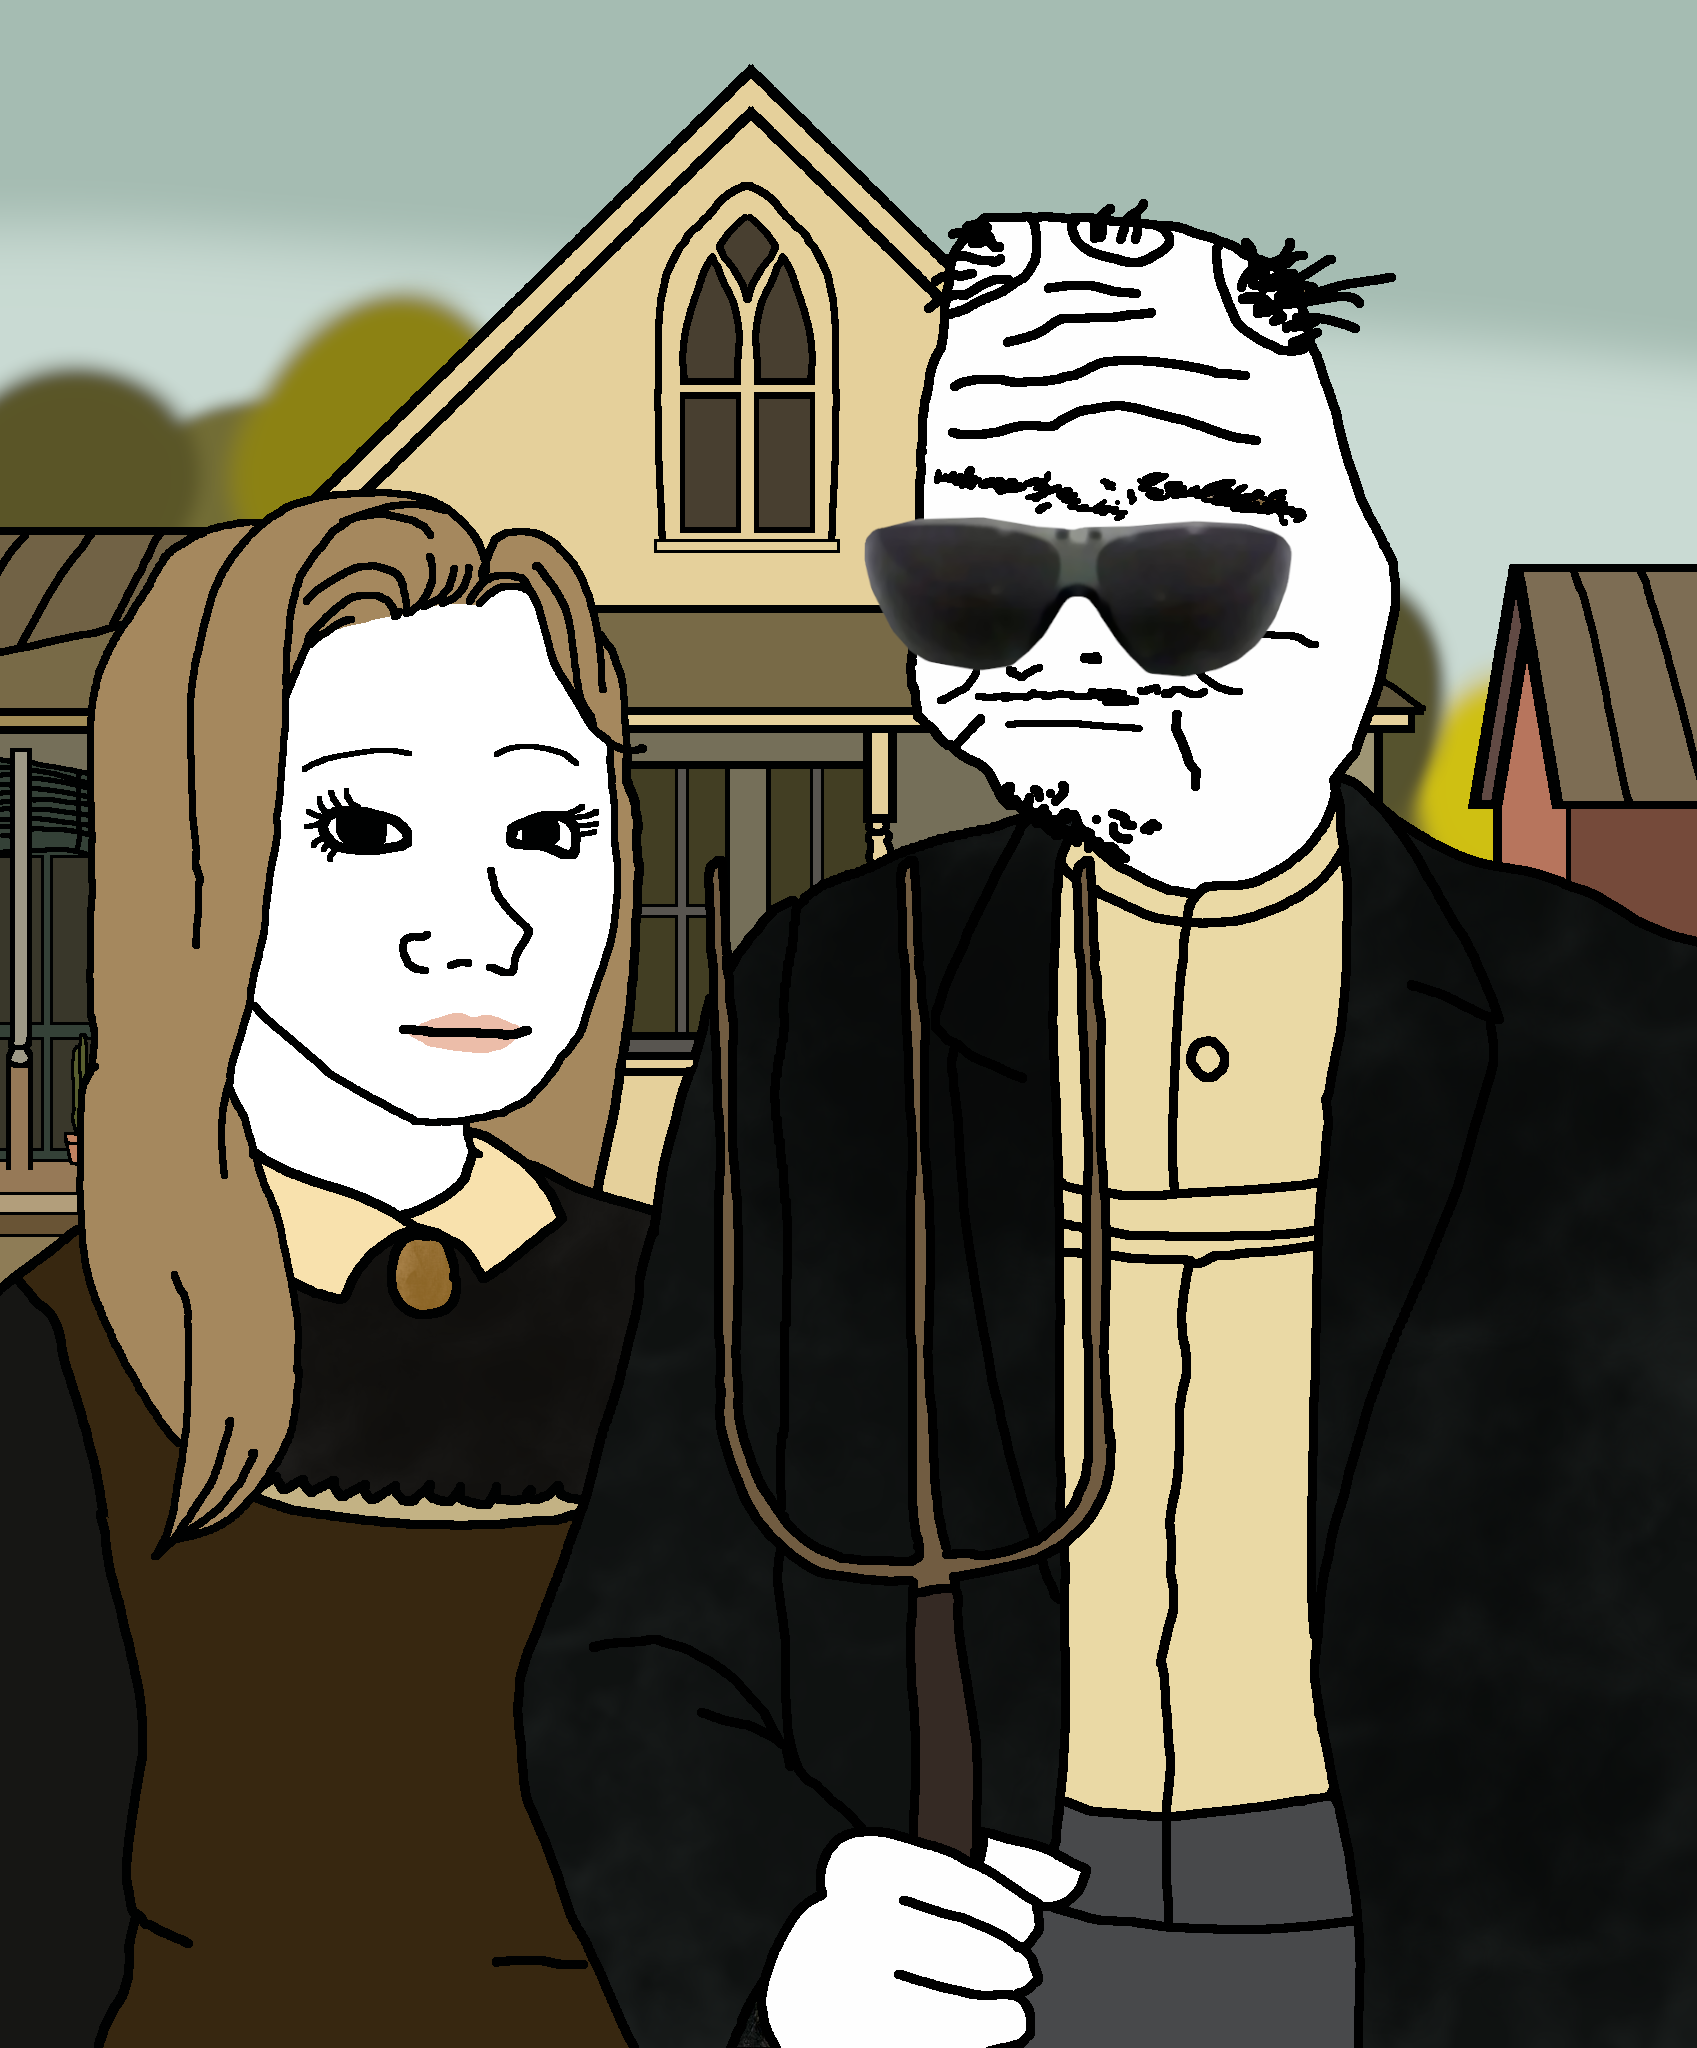
Label: 5_Trad_Wife